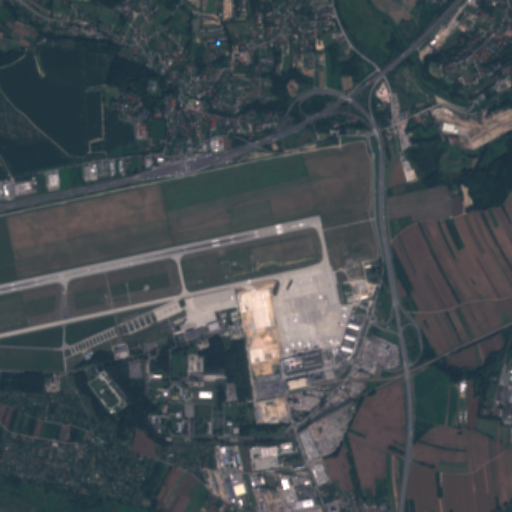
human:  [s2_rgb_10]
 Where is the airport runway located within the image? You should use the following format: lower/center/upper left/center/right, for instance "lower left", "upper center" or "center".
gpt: The airport runway is located in the center left of the image.
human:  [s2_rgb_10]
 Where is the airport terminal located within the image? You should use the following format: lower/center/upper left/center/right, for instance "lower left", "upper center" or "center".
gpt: The airport terminal is located in the lower center of the image.
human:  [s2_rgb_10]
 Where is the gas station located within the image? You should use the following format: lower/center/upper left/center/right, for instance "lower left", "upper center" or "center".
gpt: The gas station is located in the lower right of the image.
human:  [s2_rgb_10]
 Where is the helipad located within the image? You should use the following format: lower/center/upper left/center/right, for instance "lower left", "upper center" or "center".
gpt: The helipad is located in the center of the image.
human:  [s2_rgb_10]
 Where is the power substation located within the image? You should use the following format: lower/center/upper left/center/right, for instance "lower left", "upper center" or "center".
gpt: The power substation is located in the upper left of the image.
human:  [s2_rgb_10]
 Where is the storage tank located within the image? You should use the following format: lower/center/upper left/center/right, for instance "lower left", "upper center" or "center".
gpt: The storage tank is located in the lower left of the image.
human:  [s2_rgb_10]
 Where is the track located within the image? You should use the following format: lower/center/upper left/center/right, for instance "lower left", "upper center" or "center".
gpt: The track is located in the lower center of the image.
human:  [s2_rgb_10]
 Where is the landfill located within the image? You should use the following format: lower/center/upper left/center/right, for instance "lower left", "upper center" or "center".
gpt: There is no landfill in the image.